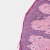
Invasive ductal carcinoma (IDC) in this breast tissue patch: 0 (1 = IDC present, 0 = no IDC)